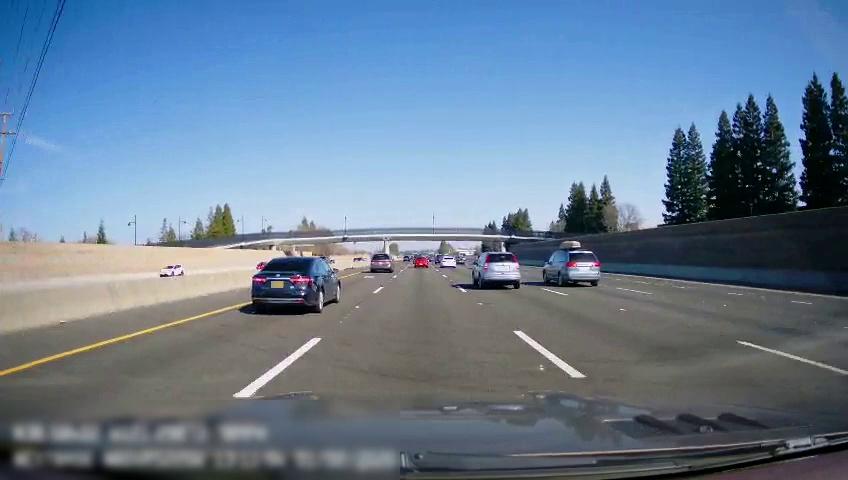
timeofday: Day
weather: Sunny
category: Vehicles | SUV
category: Vehicles | Car
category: Vehicles | Car
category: Drivable Space
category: Vehicles | Van
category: Vehicles | SUV
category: Vehicles | SUV
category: Vehicles | Car
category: Vehicles | SUV
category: Vehicles | Car
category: Vehicles | Car
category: Lanes | Alternate Lane
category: Lanes | Alternate Lane
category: Lanes | Alternate Lane
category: Lanes | Alternate Lane
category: Lanes | Current Lane
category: Lanes | Current Lane
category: Lanes | Alternate Lane